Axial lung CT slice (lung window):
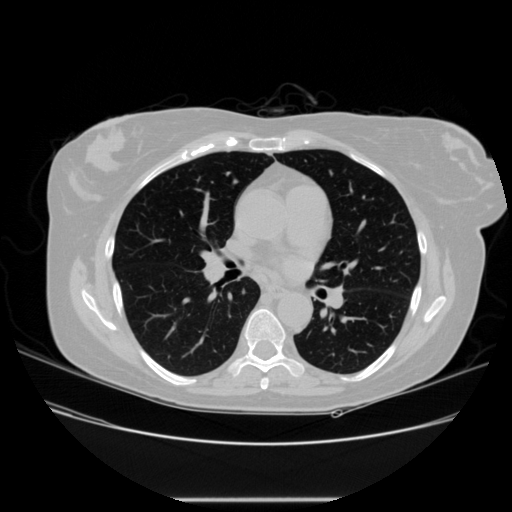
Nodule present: no